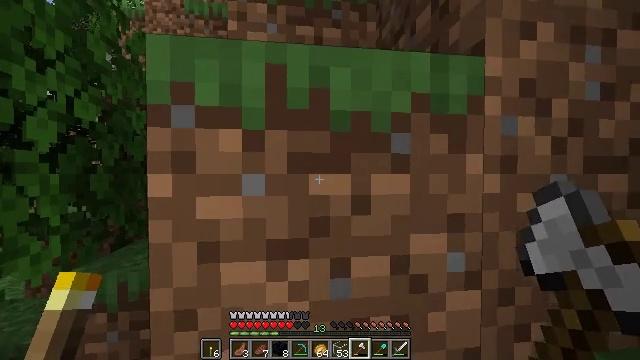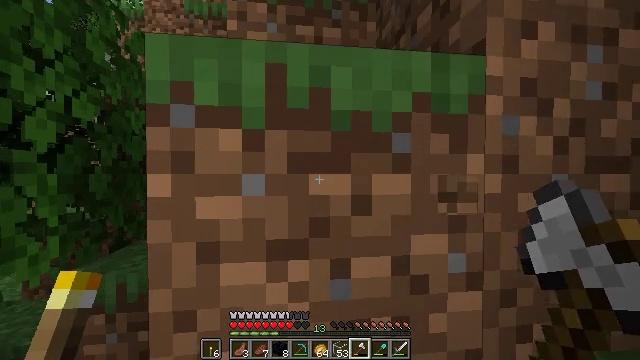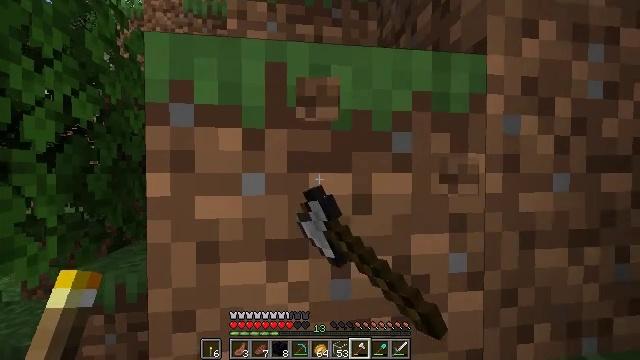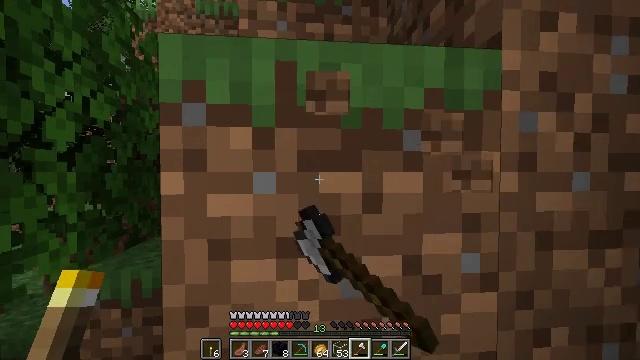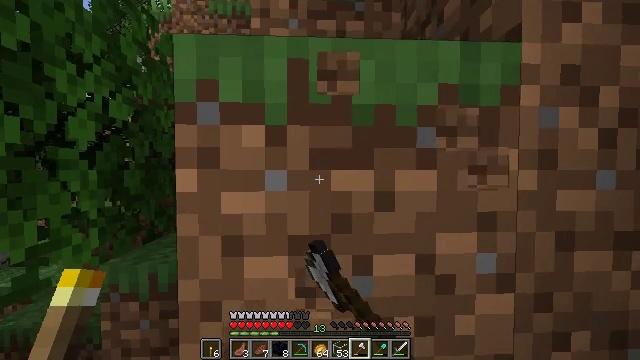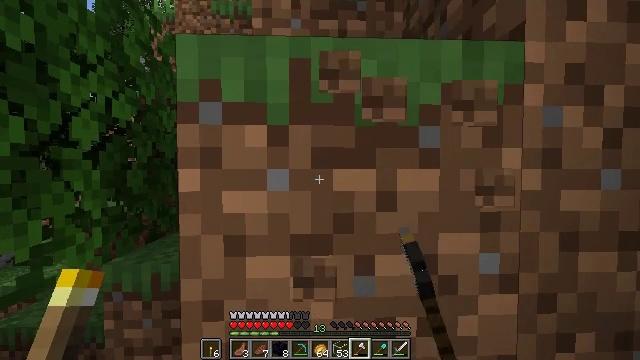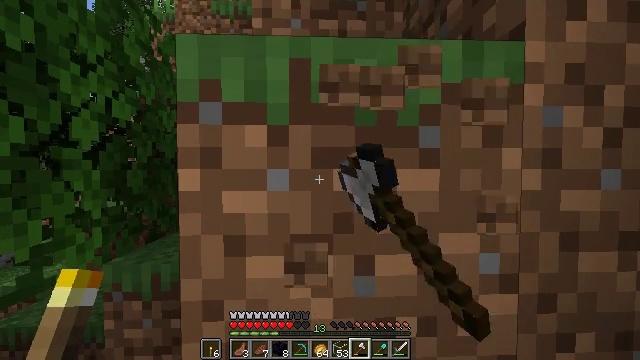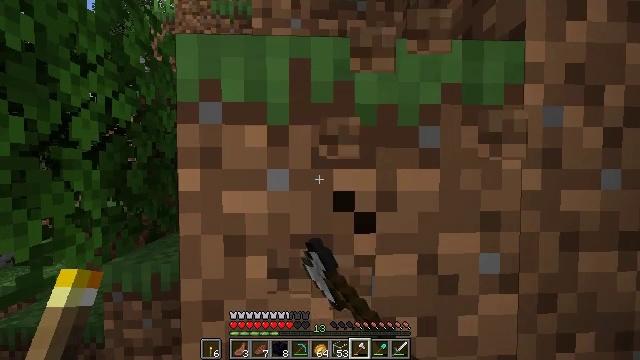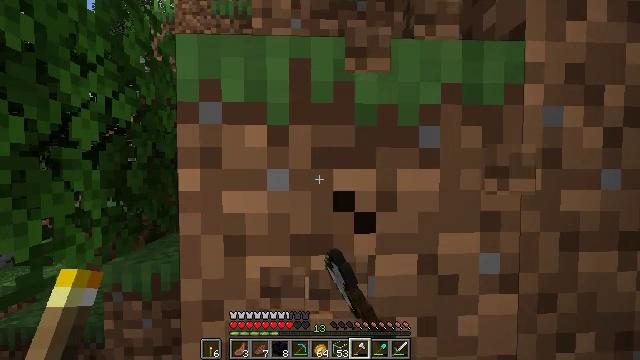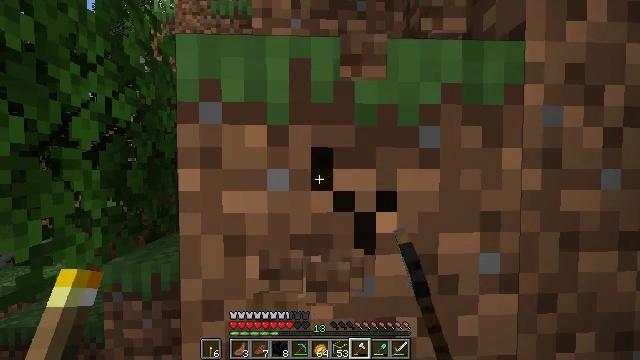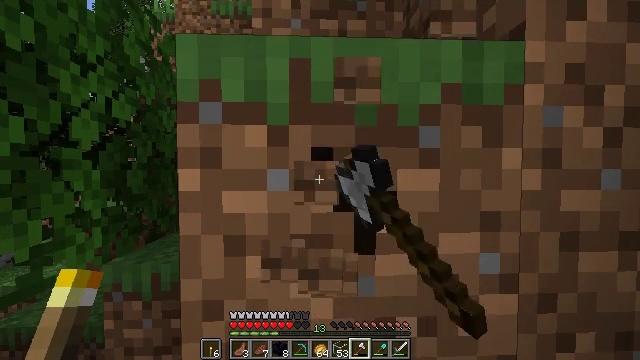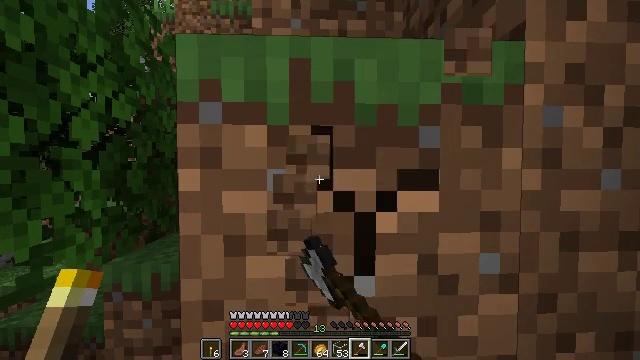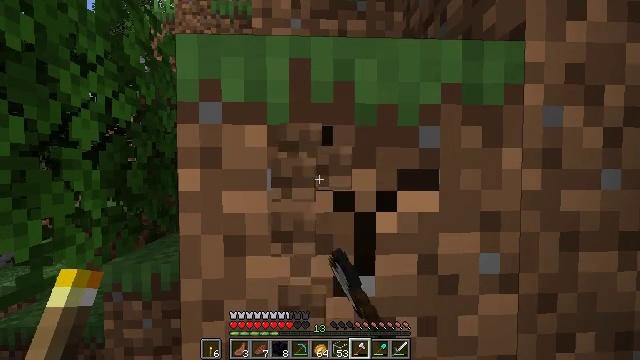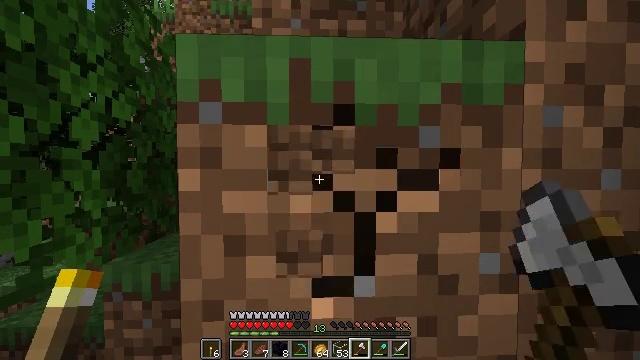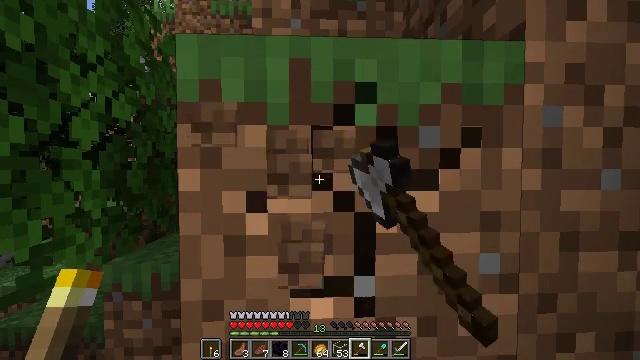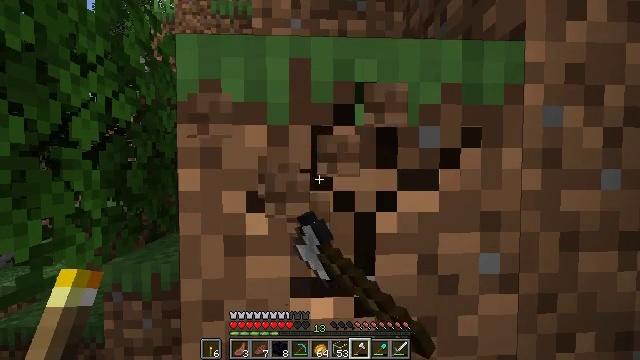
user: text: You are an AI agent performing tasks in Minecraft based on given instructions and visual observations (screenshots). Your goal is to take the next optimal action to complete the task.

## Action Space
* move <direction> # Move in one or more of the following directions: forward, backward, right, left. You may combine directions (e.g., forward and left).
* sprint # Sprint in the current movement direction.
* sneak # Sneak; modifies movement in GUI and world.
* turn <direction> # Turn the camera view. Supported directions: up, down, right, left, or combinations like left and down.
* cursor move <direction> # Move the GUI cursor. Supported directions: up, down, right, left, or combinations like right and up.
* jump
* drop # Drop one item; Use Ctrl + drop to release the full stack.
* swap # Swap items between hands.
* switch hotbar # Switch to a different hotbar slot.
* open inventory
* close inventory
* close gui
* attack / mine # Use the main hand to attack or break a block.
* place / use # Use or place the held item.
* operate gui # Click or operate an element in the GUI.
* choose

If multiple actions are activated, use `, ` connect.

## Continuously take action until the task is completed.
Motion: motion action
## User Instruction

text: Dig up the grass block for dirt.
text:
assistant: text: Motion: attack / mine
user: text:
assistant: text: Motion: attack / mine
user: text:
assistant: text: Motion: turn left, attack / mine
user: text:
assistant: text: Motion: turn left, attack / mine
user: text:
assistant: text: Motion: attack / mine
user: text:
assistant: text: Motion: attack / mine
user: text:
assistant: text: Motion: attack / mine
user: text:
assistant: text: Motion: attack / mine
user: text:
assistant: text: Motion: attack / mine
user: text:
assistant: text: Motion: attack / mine
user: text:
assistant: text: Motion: attack / mine
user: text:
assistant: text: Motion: attack / mine
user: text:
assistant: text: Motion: attack / mine
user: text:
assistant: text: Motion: attack / mine
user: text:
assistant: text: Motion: attack / mine
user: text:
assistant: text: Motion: attack / mine
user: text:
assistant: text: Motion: attack / mine
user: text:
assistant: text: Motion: attack / mine
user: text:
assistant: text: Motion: attack / mine
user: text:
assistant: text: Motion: attack / mine
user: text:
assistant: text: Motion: attack / mine
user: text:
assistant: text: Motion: attack / mine
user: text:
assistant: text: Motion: attack / mine
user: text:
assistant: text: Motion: attack / mine
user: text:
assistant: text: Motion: attack / mine
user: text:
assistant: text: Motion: attack / mine
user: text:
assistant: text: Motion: attack / mine
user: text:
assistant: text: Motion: attack / mine